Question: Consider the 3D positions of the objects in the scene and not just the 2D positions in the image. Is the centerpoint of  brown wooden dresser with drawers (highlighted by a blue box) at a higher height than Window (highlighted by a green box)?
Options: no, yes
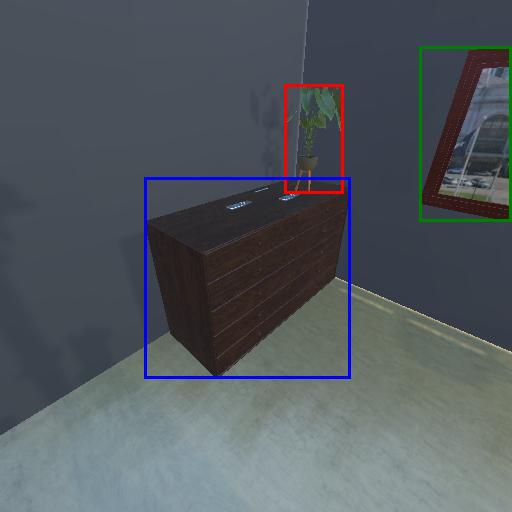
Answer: no